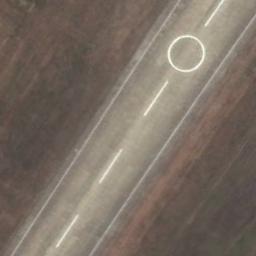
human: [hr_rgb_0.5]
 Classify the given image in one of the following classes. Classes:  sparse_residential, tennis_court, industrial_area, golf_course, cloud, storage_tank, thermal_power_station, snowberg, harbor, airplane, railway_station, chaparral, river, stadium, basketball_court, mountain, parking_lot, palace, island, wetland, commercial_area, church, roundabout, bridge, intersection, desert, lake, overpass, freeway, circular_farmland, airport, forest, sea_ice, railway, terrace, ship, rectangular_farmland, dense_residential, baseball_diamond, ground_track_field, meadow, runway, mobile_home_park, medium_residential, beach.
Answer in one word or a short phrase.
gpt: runway